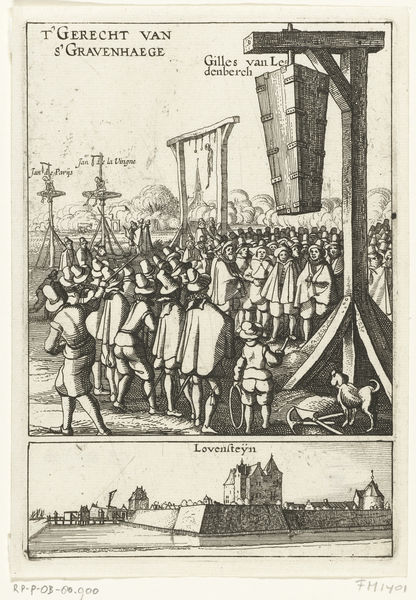
Titel: De doodskist van Ledenberg wordt aan de galg gehangen
Künstler: Claes Jansz. (II) Visscher
Standort: Amsterdam
Institution: Rijksmuseum
Schlagwörter: weiß, bäume, menschen, stadt, holz, hüte, paris, schwarz, zeichnung, hund, ansammlung, menge, gericht, henker, tod, niederlande, kind, turm, schrift, mauer, grafik, soldaten, balken, hängen, buch, burg, seil, druck, seite, text, strafe, tote, niederländisch, menschenmenge, stadtmauer, reifen, schaufel, schwrz, urteil, pickel, galgen, haven, gilles, gehängten, richtstätte, gerecht, gravenhaege, schruíft, sfluss